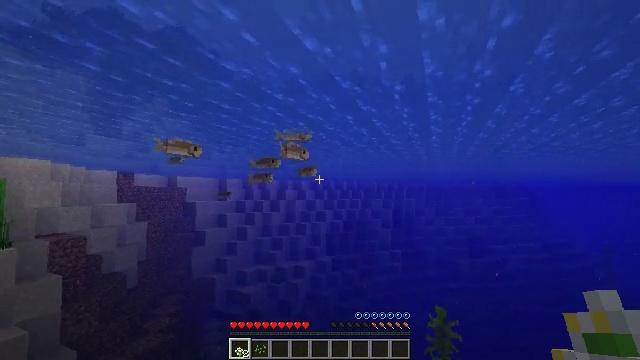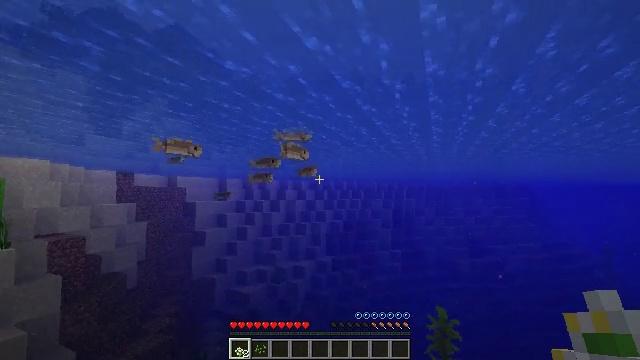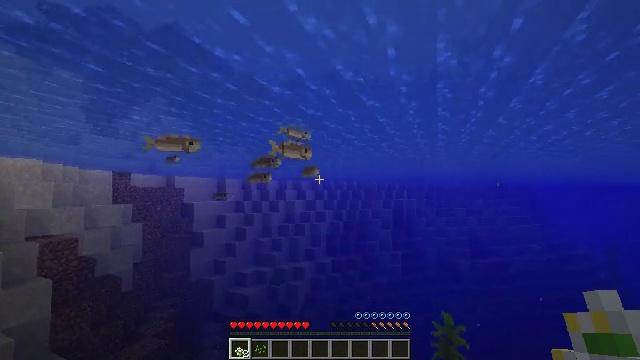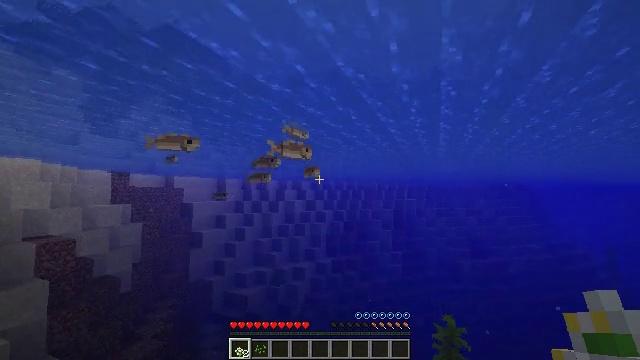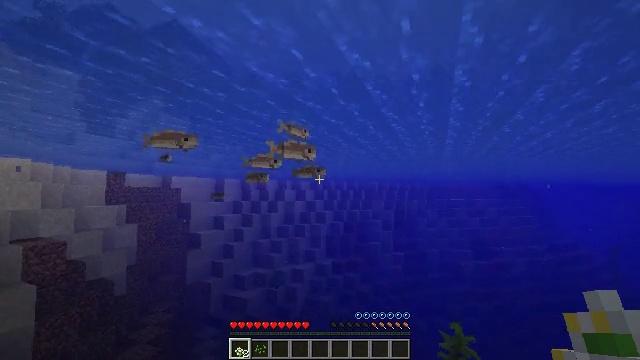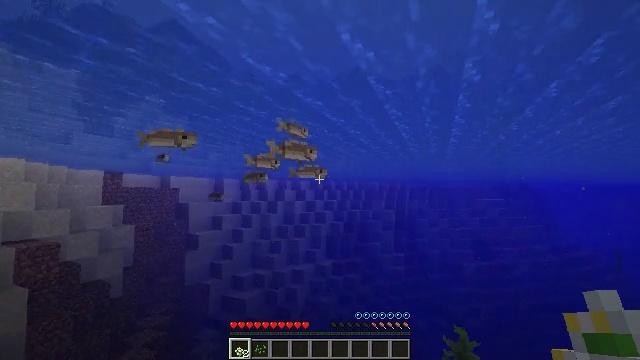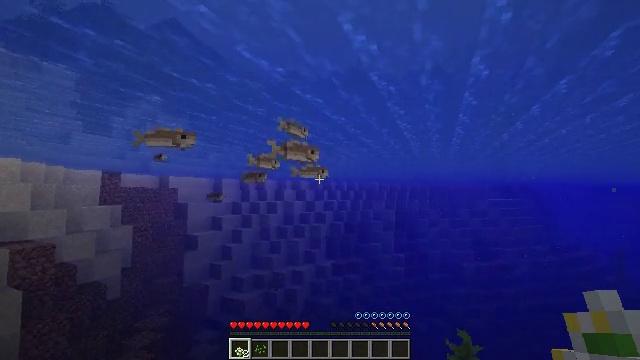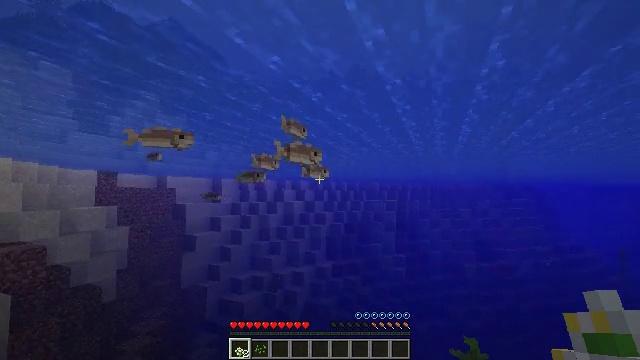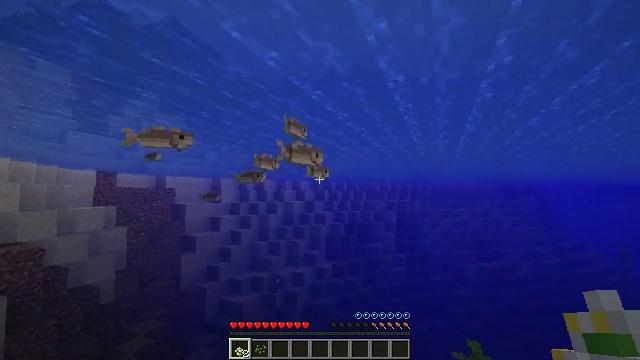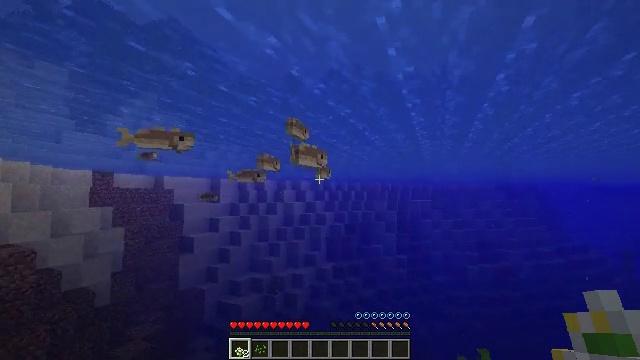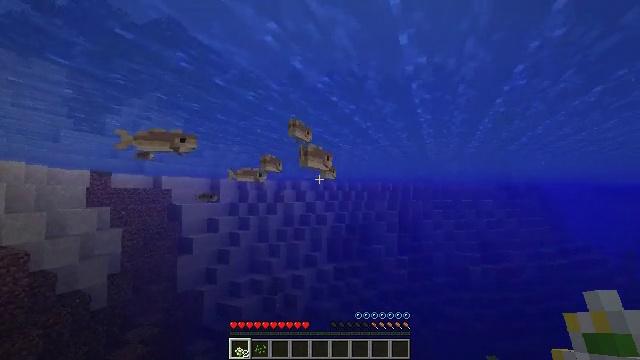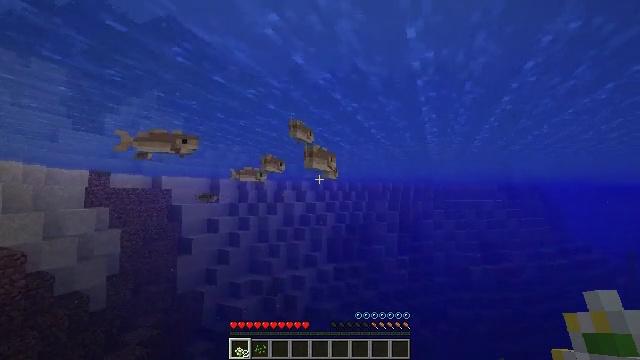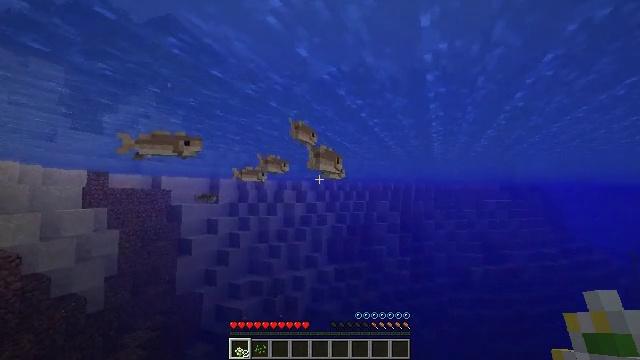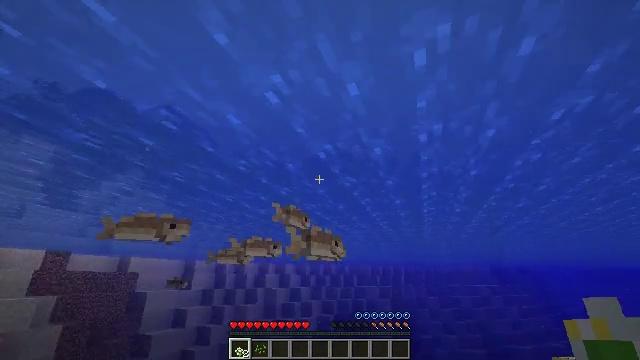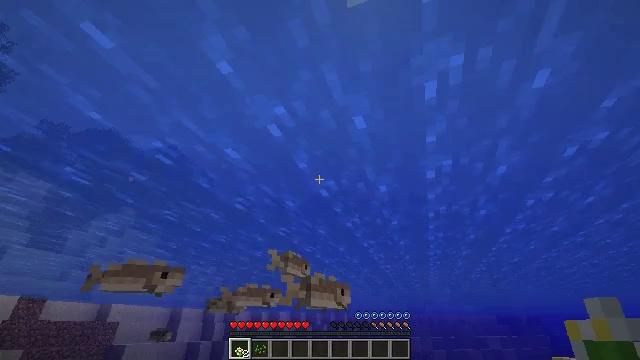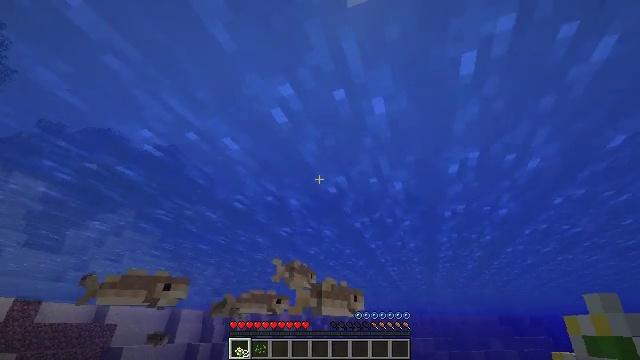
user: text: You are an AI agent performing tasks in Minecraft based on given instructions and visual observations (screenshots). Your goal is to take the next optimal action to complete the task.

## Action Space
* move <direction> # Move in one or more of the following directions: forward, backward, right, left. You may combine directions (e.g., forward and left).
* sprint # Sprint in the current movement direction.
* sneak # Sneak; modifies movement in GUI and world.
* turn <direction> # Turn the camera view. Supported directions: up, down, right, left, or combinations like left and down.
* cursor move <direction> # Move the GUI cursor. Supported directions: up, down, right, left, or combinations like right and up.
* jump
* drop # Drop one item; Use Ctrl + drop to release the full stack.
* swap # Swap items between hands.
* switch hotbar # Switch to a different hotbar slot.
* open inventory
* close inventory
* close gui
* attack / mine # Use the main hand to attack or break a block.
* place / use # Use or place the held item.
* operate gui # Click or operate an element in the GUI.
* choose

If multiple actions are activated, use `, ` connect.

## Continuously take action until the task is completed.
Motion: motion action
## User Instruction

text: Hunt fish.
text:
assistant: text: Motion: move forward
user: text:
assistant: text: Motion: move forward
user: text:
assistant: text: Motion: move forward
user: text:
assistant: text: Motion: move forward
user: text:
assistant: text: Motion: move forward
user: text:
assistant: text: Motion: move forward
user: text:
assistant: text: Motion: move forward
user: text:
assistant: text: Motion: move forward and move left
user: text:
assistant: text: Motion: move forward and move left
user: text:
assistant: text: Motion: move forward and move left
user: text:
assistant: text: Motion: move forward and move left
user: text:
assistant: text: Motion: move forward and move left
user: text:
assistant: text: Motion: move forward, turn right and up
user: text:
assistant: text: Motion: move forward, turn up
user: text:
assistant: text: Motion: move forward
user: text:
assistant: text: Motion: move forward
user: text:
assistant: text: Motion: move forward
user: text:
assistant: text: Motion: move forward
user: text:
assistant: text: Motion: move forward
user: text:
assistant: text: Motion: move forward, turn right and down
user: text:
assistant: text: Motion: move forward, turn right and down
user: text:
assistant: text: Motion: move forward, turn right and down
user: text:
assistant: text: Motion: move forward, turn right and down
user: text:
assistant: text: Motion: move forward, turn down
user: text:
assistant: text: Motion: move forward, turn down
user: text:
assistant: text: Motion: move forward, turn down
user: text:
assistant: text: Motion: move forward, turn down
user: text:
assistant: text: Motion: move forward, turn down, attack / mine
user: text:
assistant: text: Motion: move forward, turn down, attack / mine
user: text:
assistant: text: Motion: move forward, attack / mine